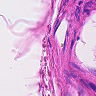
Metastatic tissue present: no